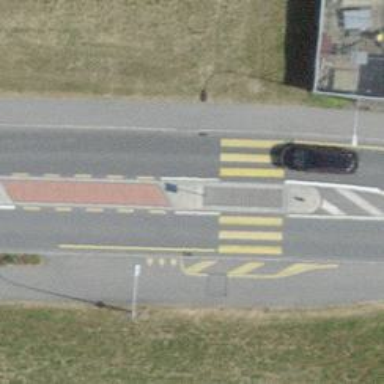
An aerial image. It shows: Cycleway.